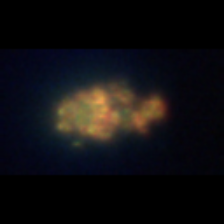
Taxon: Unknown_detritus
Group: Unknown